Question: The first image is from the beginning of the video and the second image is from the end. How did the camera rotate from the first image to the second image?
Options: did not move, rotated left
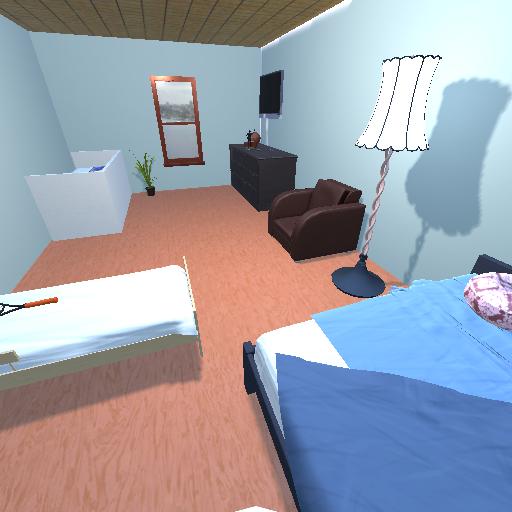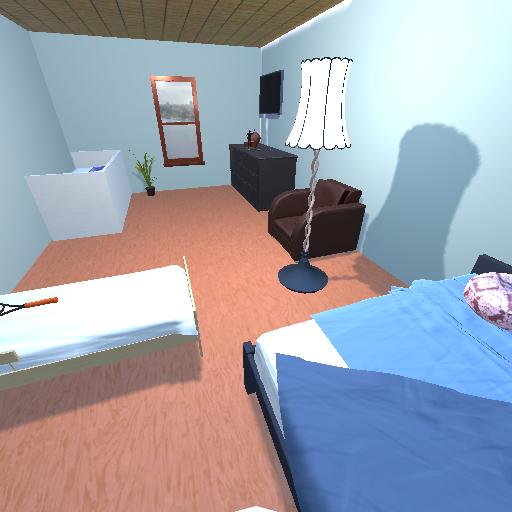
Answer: did not move